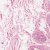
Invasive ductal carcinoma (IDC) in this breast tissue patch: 0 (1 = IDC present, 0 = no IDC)